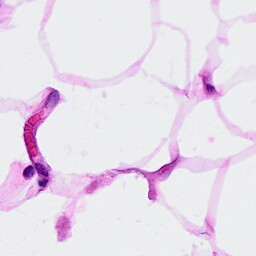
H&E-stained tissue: Breast